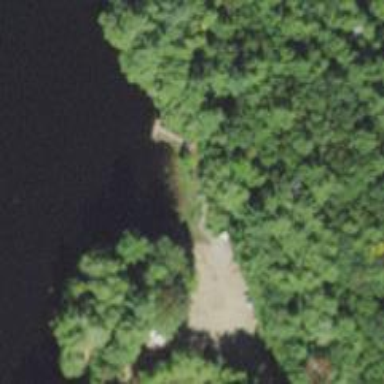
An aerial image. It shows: Slipway on leisure land.